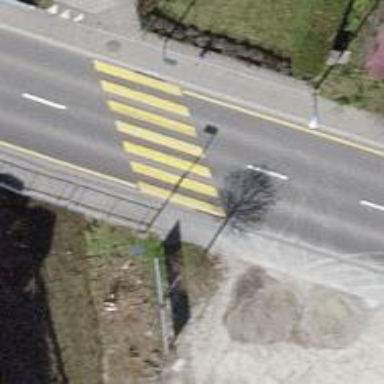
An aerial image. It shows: Uncontrolled zebra crossing on the road.